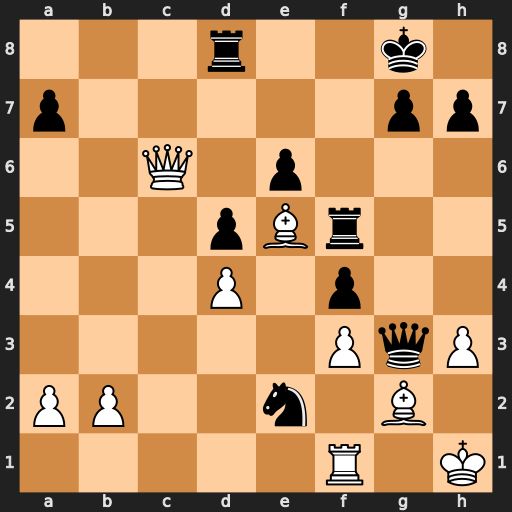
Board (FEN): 3r2k1/p5pp/2Q1p3/3pBr2/3P1p2/5PqP/PP2n1B1/5R1K
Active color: w
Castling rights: -
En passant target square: -
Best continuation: Qxe6+ Rf7 Qa6 Nxd4 Bxd4